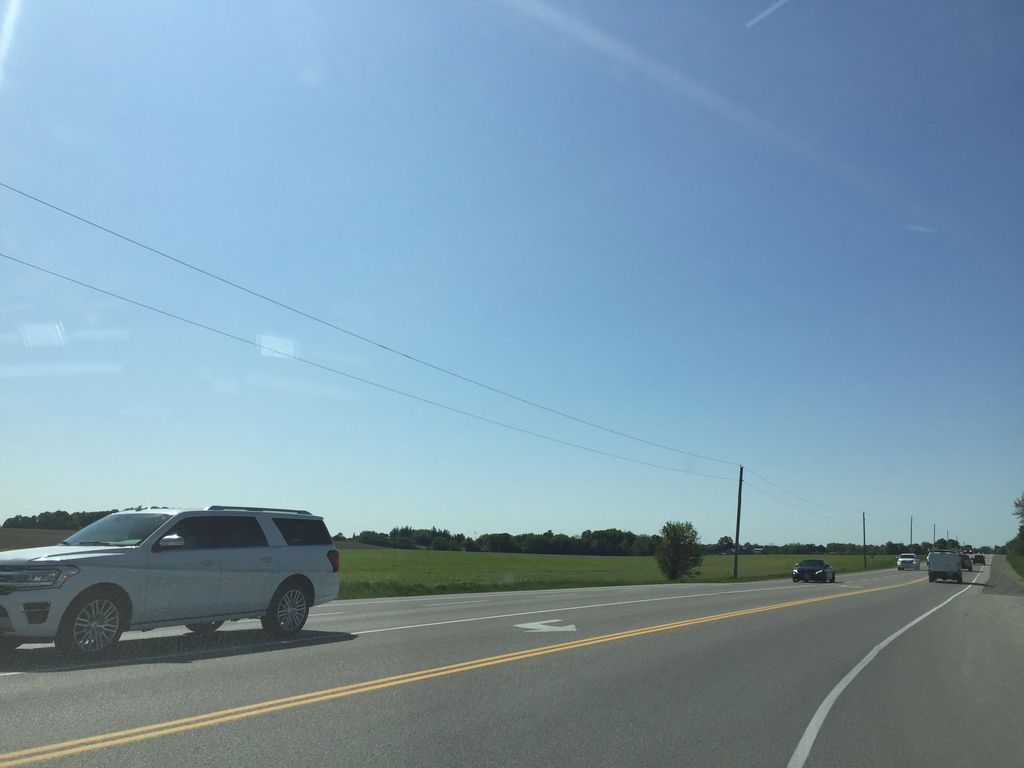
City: kitchener-waterloo